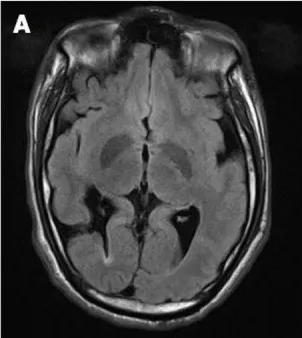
Brain magnetic resonance imaging (MRI) revealed a closed-lip schizencephalic cleft in the right hemisphere.
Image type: radiology (mri)